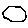
Label: hexagon